八年级 · 组合几何学
(1), 矩形 $A B C D$ 中, 动点 $P$ 从点 $B$ 出发, 沿 $B C-C D-D A$ 运动, 至点 $A$ 停止,设点 $P$ 运动的路程为 $x, \triangle A B P$ 的面积为 $y, y$ 关于 $x$ 的函数图象如图(2)所示,则点 $P$ 运动到点 $C$ 时, $A P$ 的长为

(1)

(2)
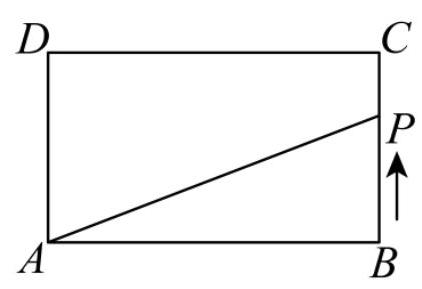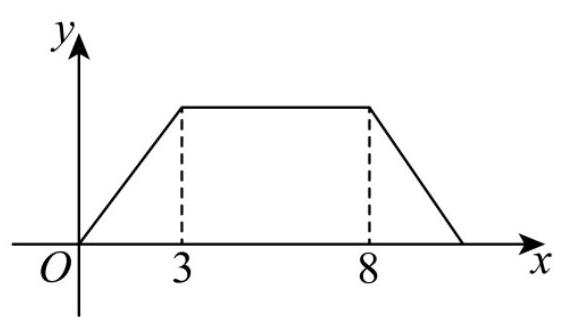
答案: $\sqrt{34}$